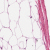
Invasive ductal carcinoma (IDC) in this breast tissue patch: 0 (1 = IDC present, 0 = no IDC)